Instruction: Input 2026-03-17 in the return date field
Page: home
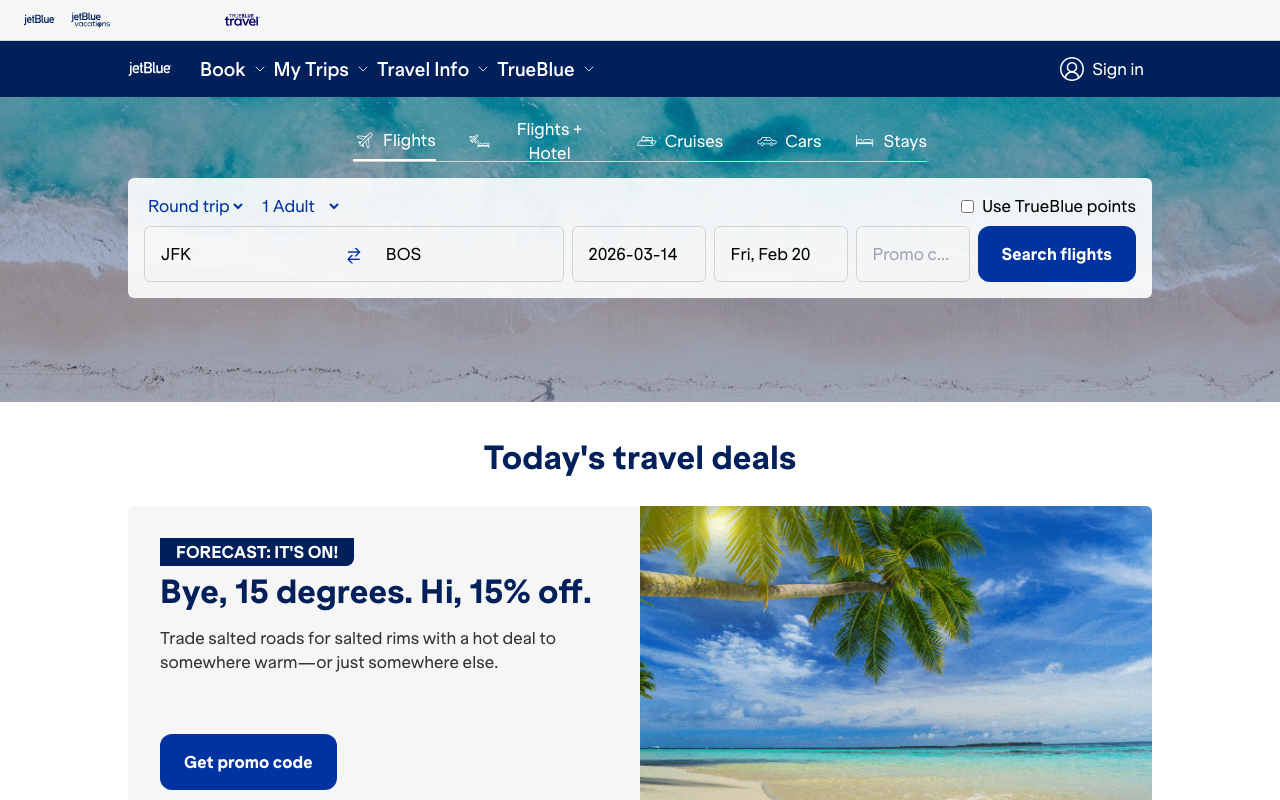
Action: type